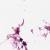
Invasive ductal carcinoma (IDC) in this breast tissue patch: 1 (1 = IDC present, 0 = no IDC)